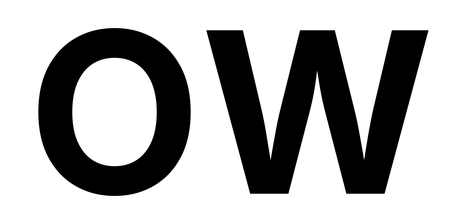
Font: Inter_Bold